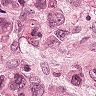
Metastatic tissue present: yes